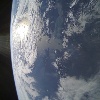
Label: cloud